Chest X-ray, AP view. Patient: 22 years old, sex M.
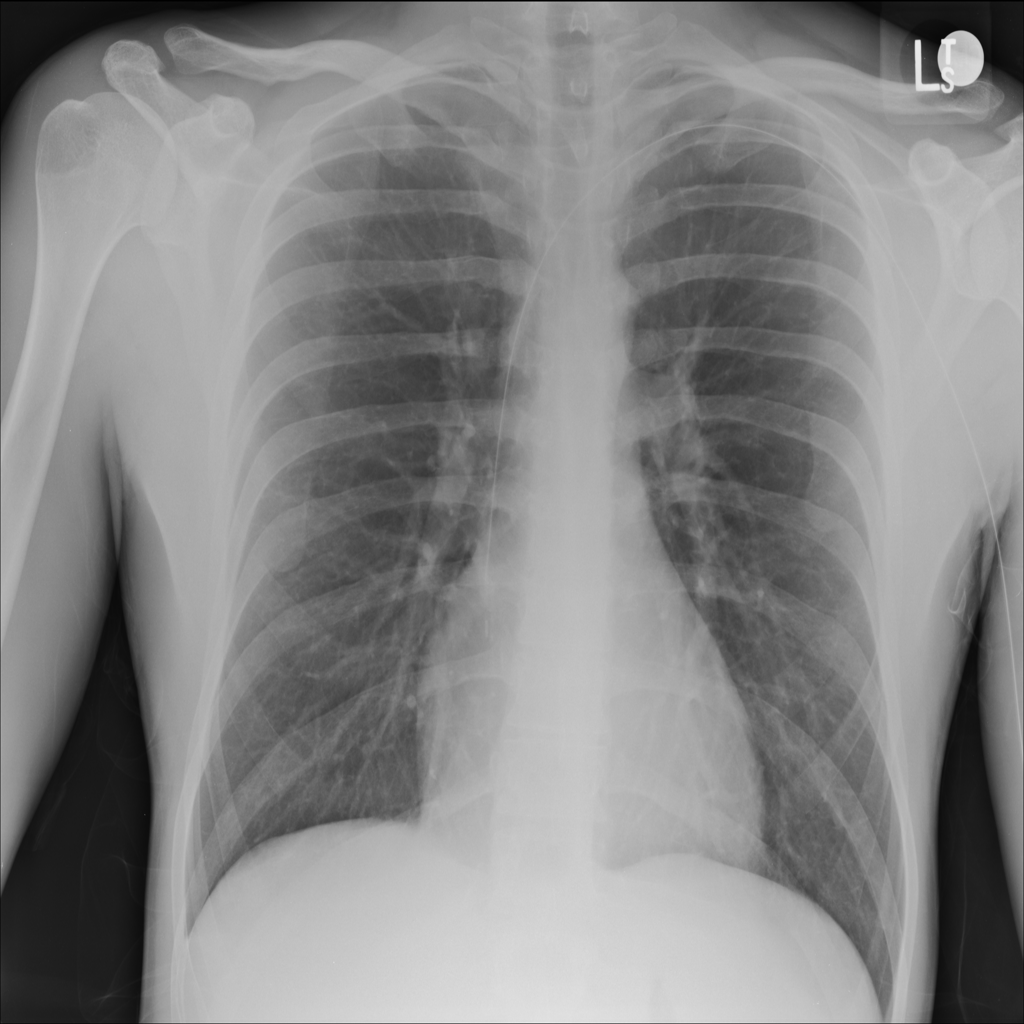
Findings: No Finding